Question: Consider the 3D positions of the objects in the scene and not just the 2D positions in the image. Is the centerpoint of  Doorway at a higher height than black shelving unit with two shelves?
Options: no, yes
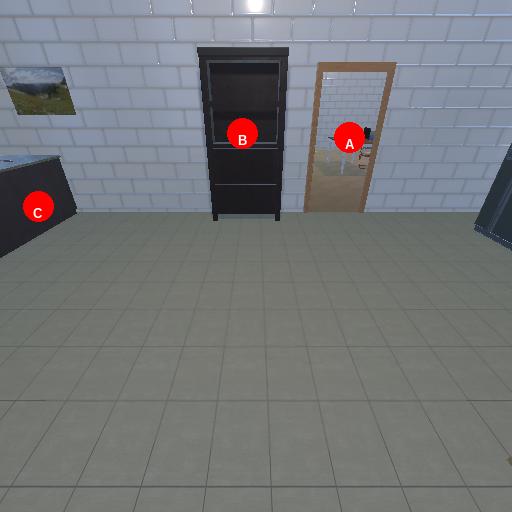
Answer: no